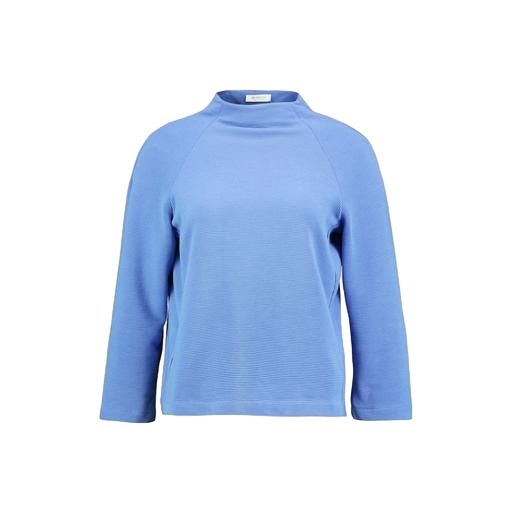
blue mockneck top, blue high-neck top, high-neck top, white background